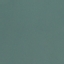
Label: SeaLake